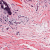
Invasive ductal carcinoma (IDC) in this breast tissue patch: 0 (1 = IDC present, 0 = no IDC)